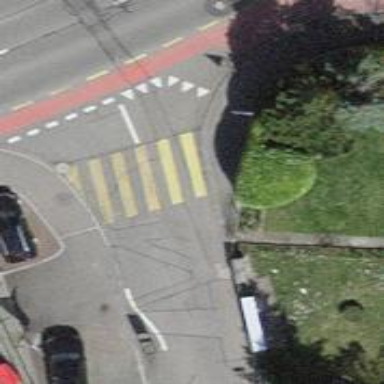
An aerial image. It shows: Footway with asphalt surface and zebra crossing.